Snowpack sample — Snodgrass Mountain, Crested Butte, Colorado (2/4/25, 12:06 PM MST)
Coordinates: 38.923, -106.968
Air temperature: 35 °F
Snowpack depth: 80 cm
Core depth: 60 cm
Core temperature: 32 °F
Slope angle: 14°, slope face: 78°
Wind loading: low
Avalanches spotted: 0
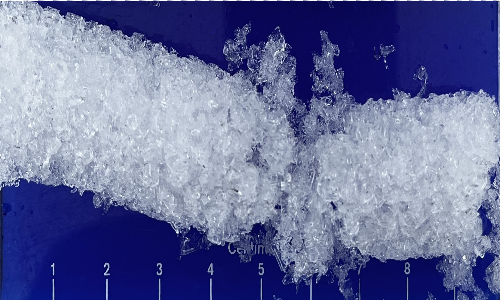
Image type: core
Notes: No avalanches nearby, unusually warm weather for the last month reported by residents, Collected 25 yards from treeline